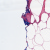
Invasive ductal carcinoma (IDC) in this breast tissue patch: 0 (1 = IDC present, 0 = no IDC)